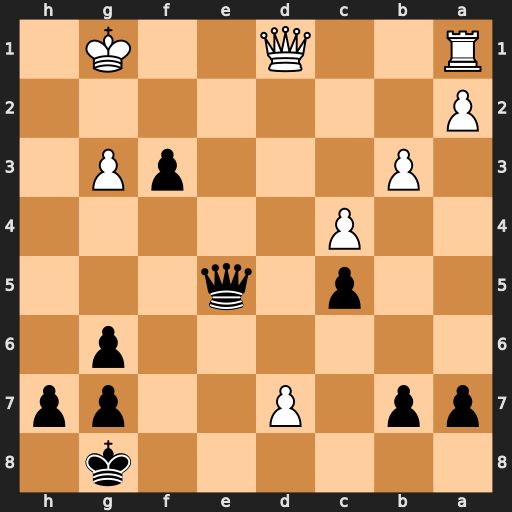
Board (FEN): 6k1/pp1P2pp/6p1/2p1q3/2P5/1P3pP1/P7/R2Q2K1
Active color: b
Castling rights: -
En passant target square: -
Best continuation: Qxg3+ Kf1 Qg2+ Ke1 f2+